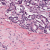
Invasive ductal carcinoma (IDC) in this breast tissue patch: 1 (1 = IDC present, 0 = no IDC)